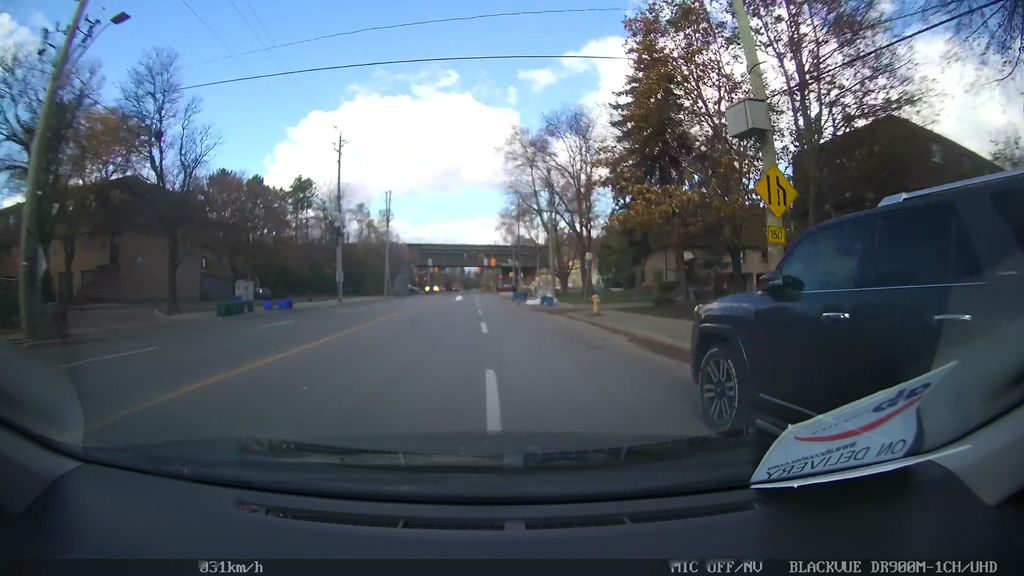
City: toronto